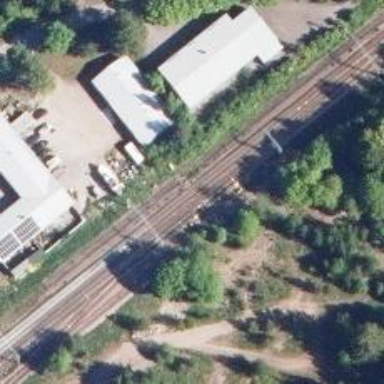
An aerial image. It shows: Continuous rail railway with electrified contact line.